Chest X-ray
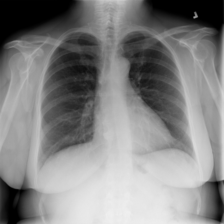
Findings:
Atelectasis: negative
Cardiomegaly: negative
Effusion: negative
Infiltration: negative
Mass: negative
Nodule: negative
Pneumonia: negative
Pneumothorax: negative
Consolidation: negative
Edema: negative
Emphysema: negative
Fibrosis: negative
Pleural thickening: negative
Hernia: negative